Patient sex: M
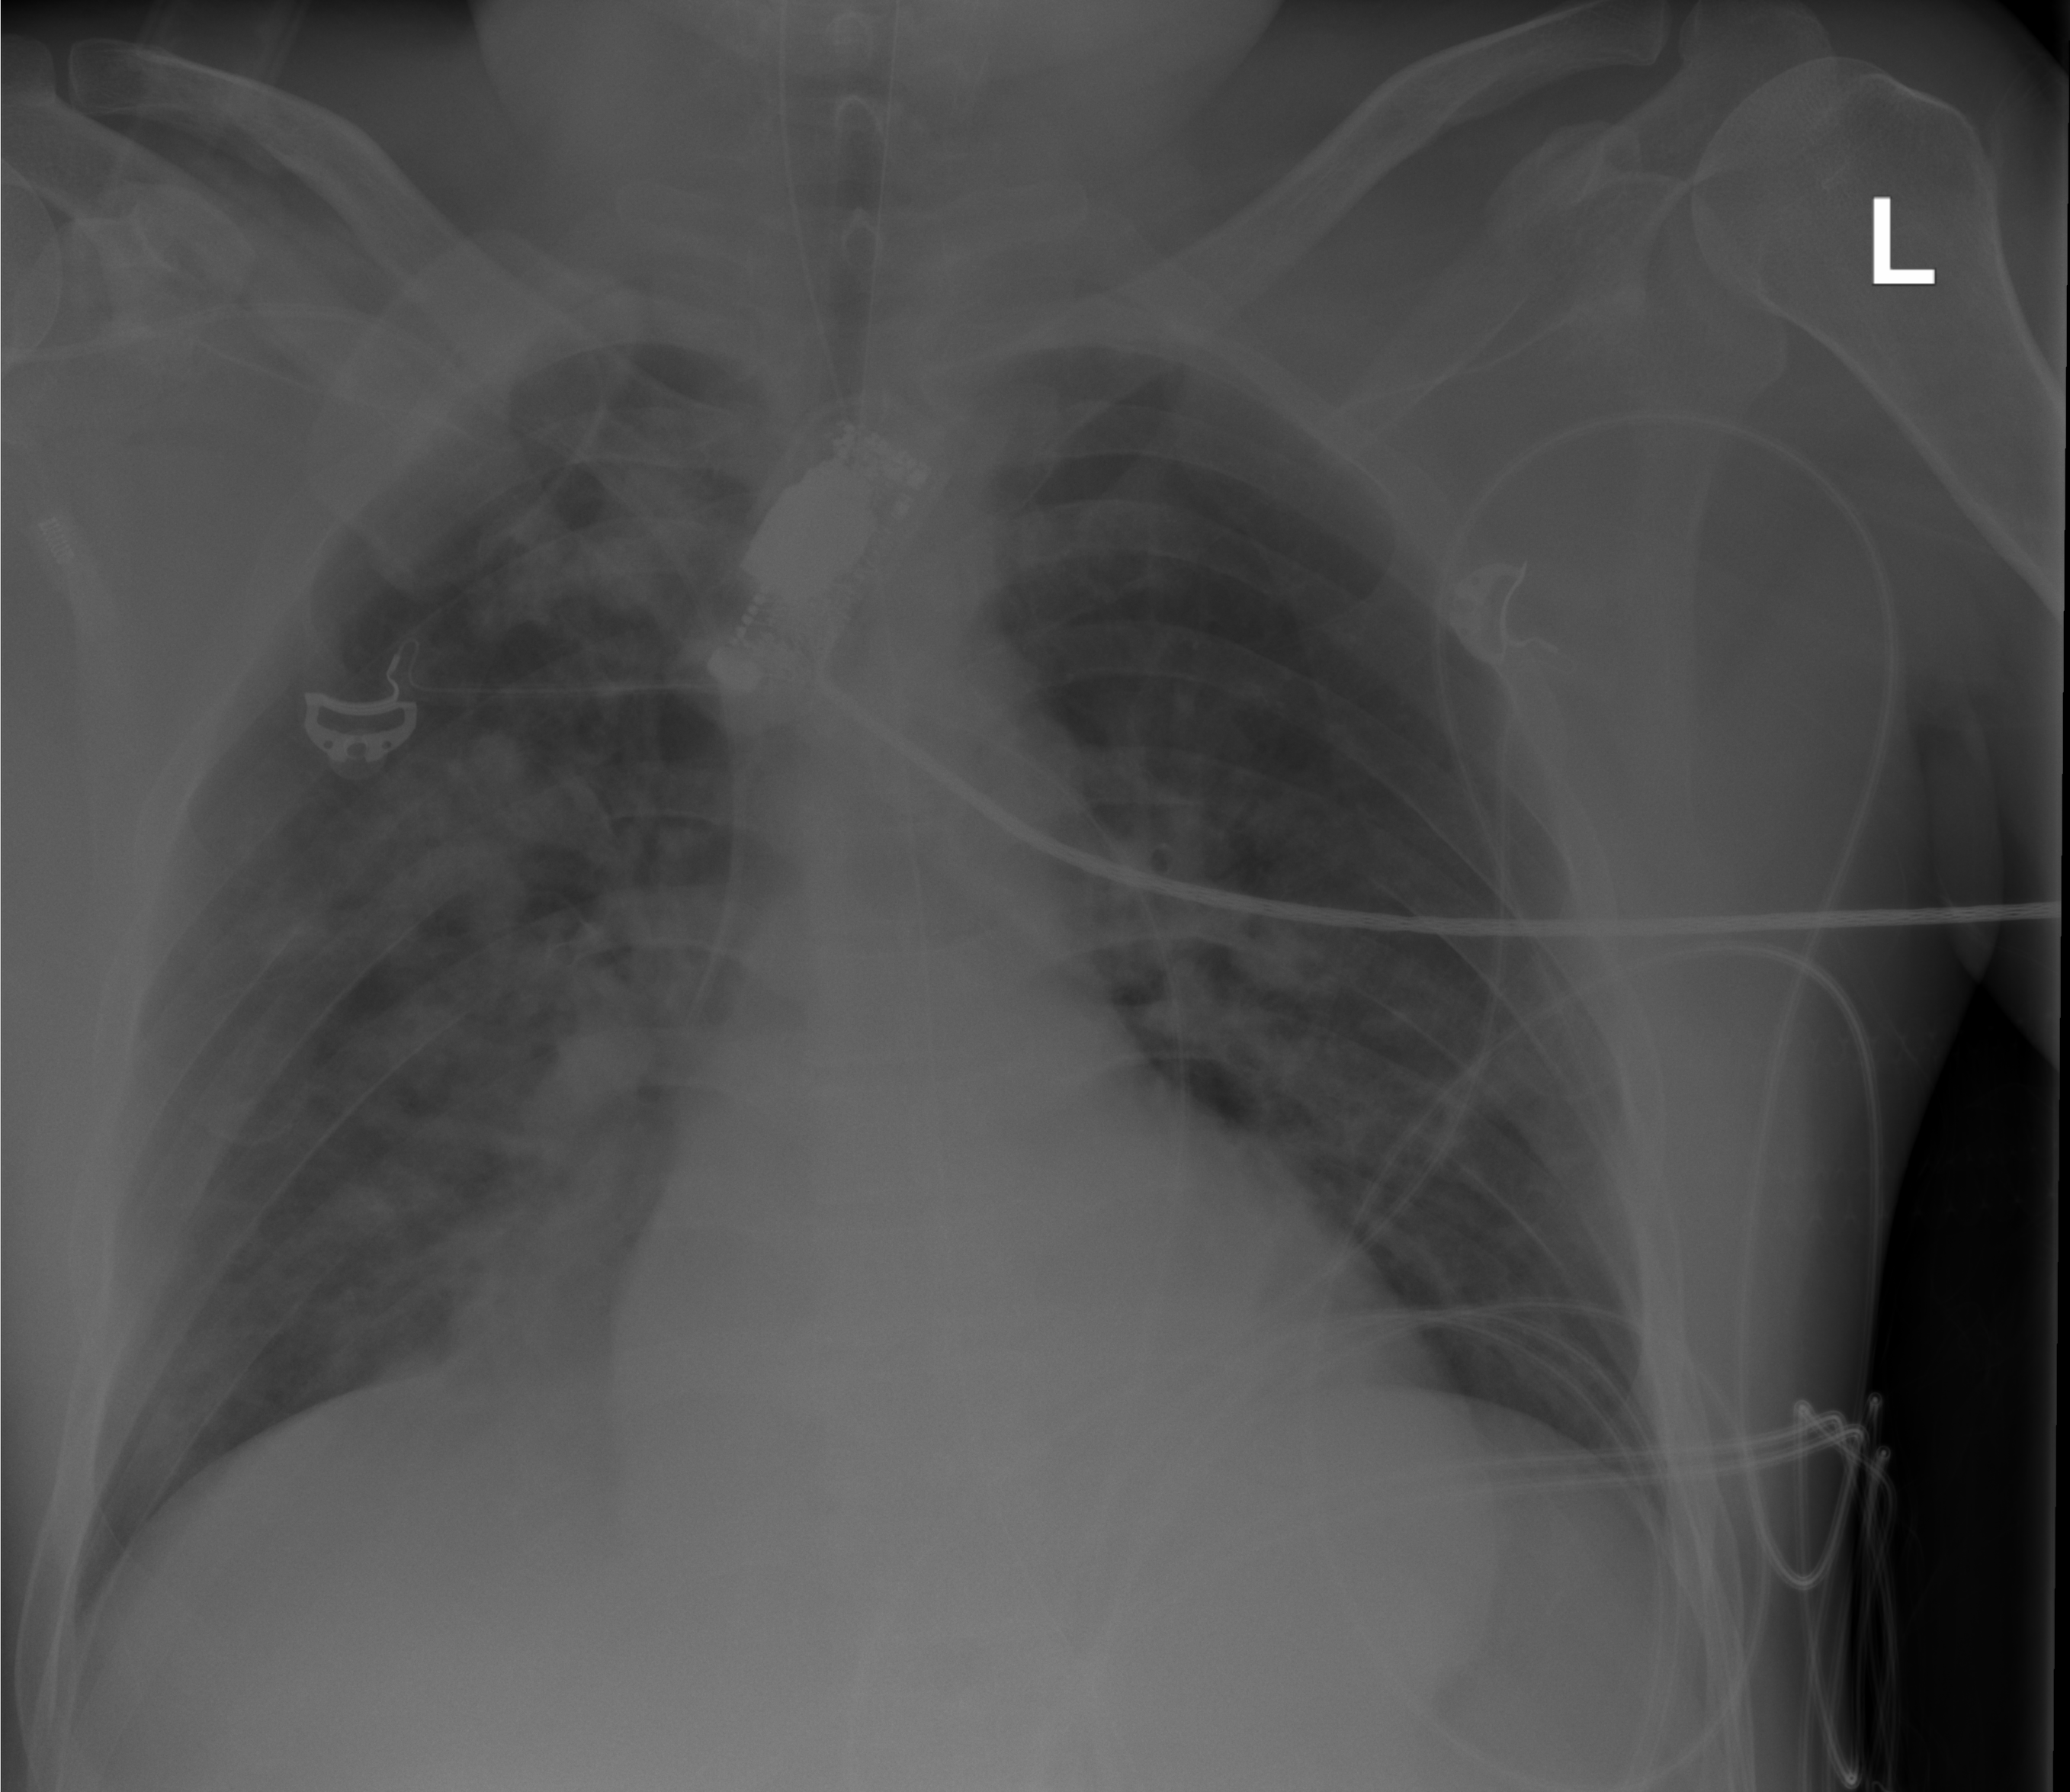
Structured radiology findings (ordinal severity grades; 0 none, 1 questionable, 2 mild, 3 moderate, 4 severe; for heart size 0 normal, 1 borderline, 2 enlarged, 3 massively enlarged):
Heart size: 0
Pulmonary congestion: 1
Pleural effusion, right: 0
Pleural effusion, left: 0
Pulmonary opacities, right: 3
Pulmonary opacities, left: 3
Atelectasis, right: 2
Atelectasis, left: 0